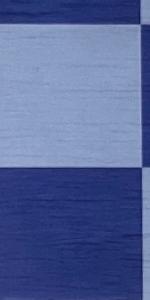
Label: Empty